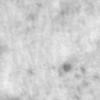
Label: no_change